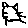
Label: cat